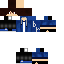
A male human skin with medium skin, wearing brown long hair dressed in a blue hoodie and black pants, featuring a closed mouth.